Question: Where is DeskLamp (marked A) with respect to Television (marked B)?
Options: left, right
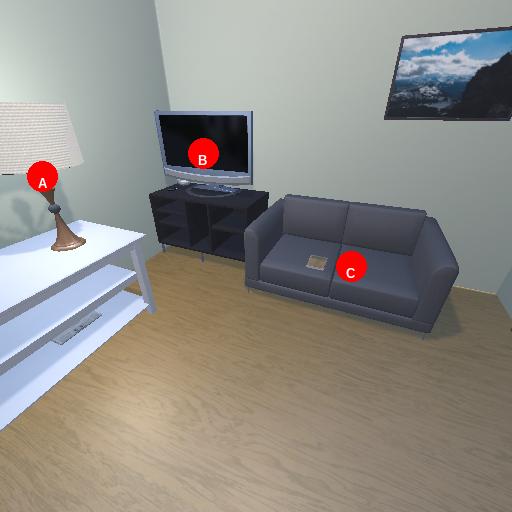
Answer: left